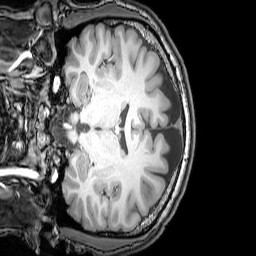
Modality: T1w
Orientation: coronal
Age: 22
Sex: male
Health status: healthy
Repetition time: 0.081 s
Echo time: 0.037 s